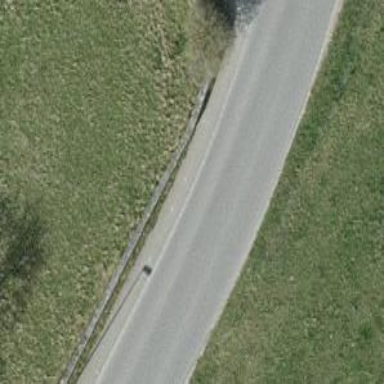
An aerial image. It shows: Tertiary road.